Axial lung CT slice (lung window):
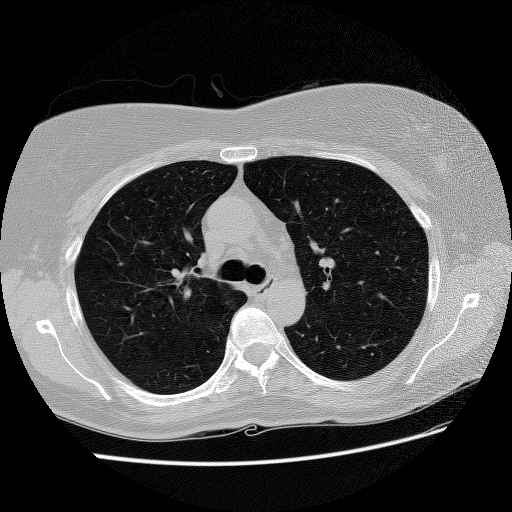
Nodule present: no